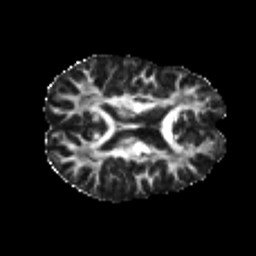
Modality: FA
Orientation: axial
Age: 23
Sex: female
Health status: healthy
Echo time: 0.074 s